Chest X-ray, PA view. Patient: 53 years old, sex M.
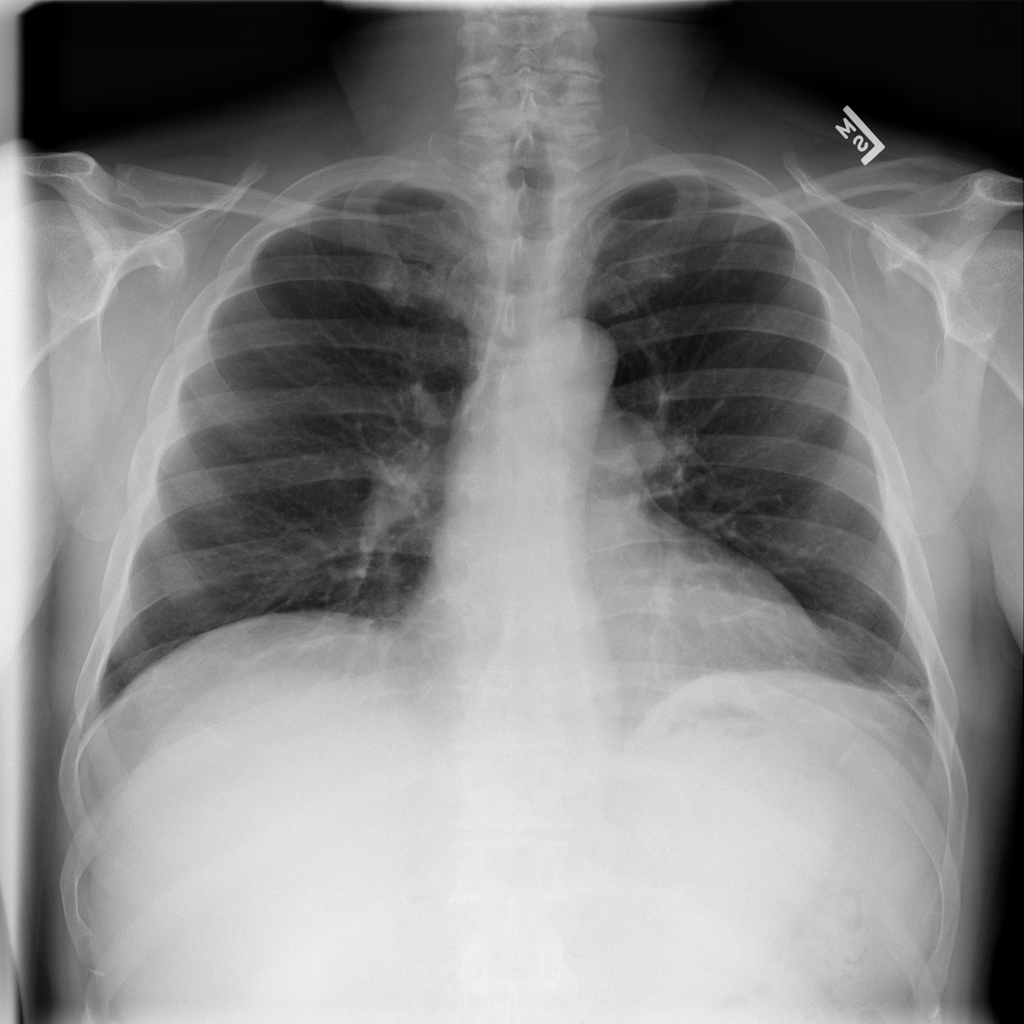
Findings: No Finding